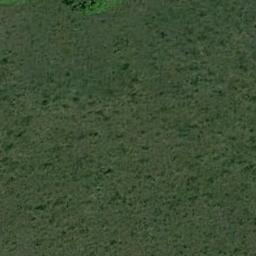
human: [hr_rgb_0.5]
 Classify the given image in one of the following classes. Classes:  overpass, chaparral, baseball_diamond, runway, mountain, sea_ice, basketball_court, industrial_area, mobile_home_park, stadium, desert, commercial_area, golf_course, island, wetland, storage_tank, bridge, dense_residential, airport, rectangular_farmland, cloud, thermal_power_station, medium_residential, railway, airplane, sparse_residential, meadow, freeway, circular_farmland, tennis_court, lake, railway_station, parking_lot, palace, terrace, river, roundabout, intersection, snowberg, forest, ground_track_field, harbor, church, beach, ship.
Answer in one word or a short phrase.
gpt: meadow